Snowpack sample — Snodgrass Mountain, Crested Butte, Colorado (2/4/25, 12:06 PM MST)
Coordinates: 38.923, -106.968
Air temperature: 35 °F
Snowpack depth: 80 cm
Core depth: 50 cm
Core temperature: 30.2 °F
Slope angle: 14°, slope face: 78°
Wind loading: low
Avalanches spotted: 0
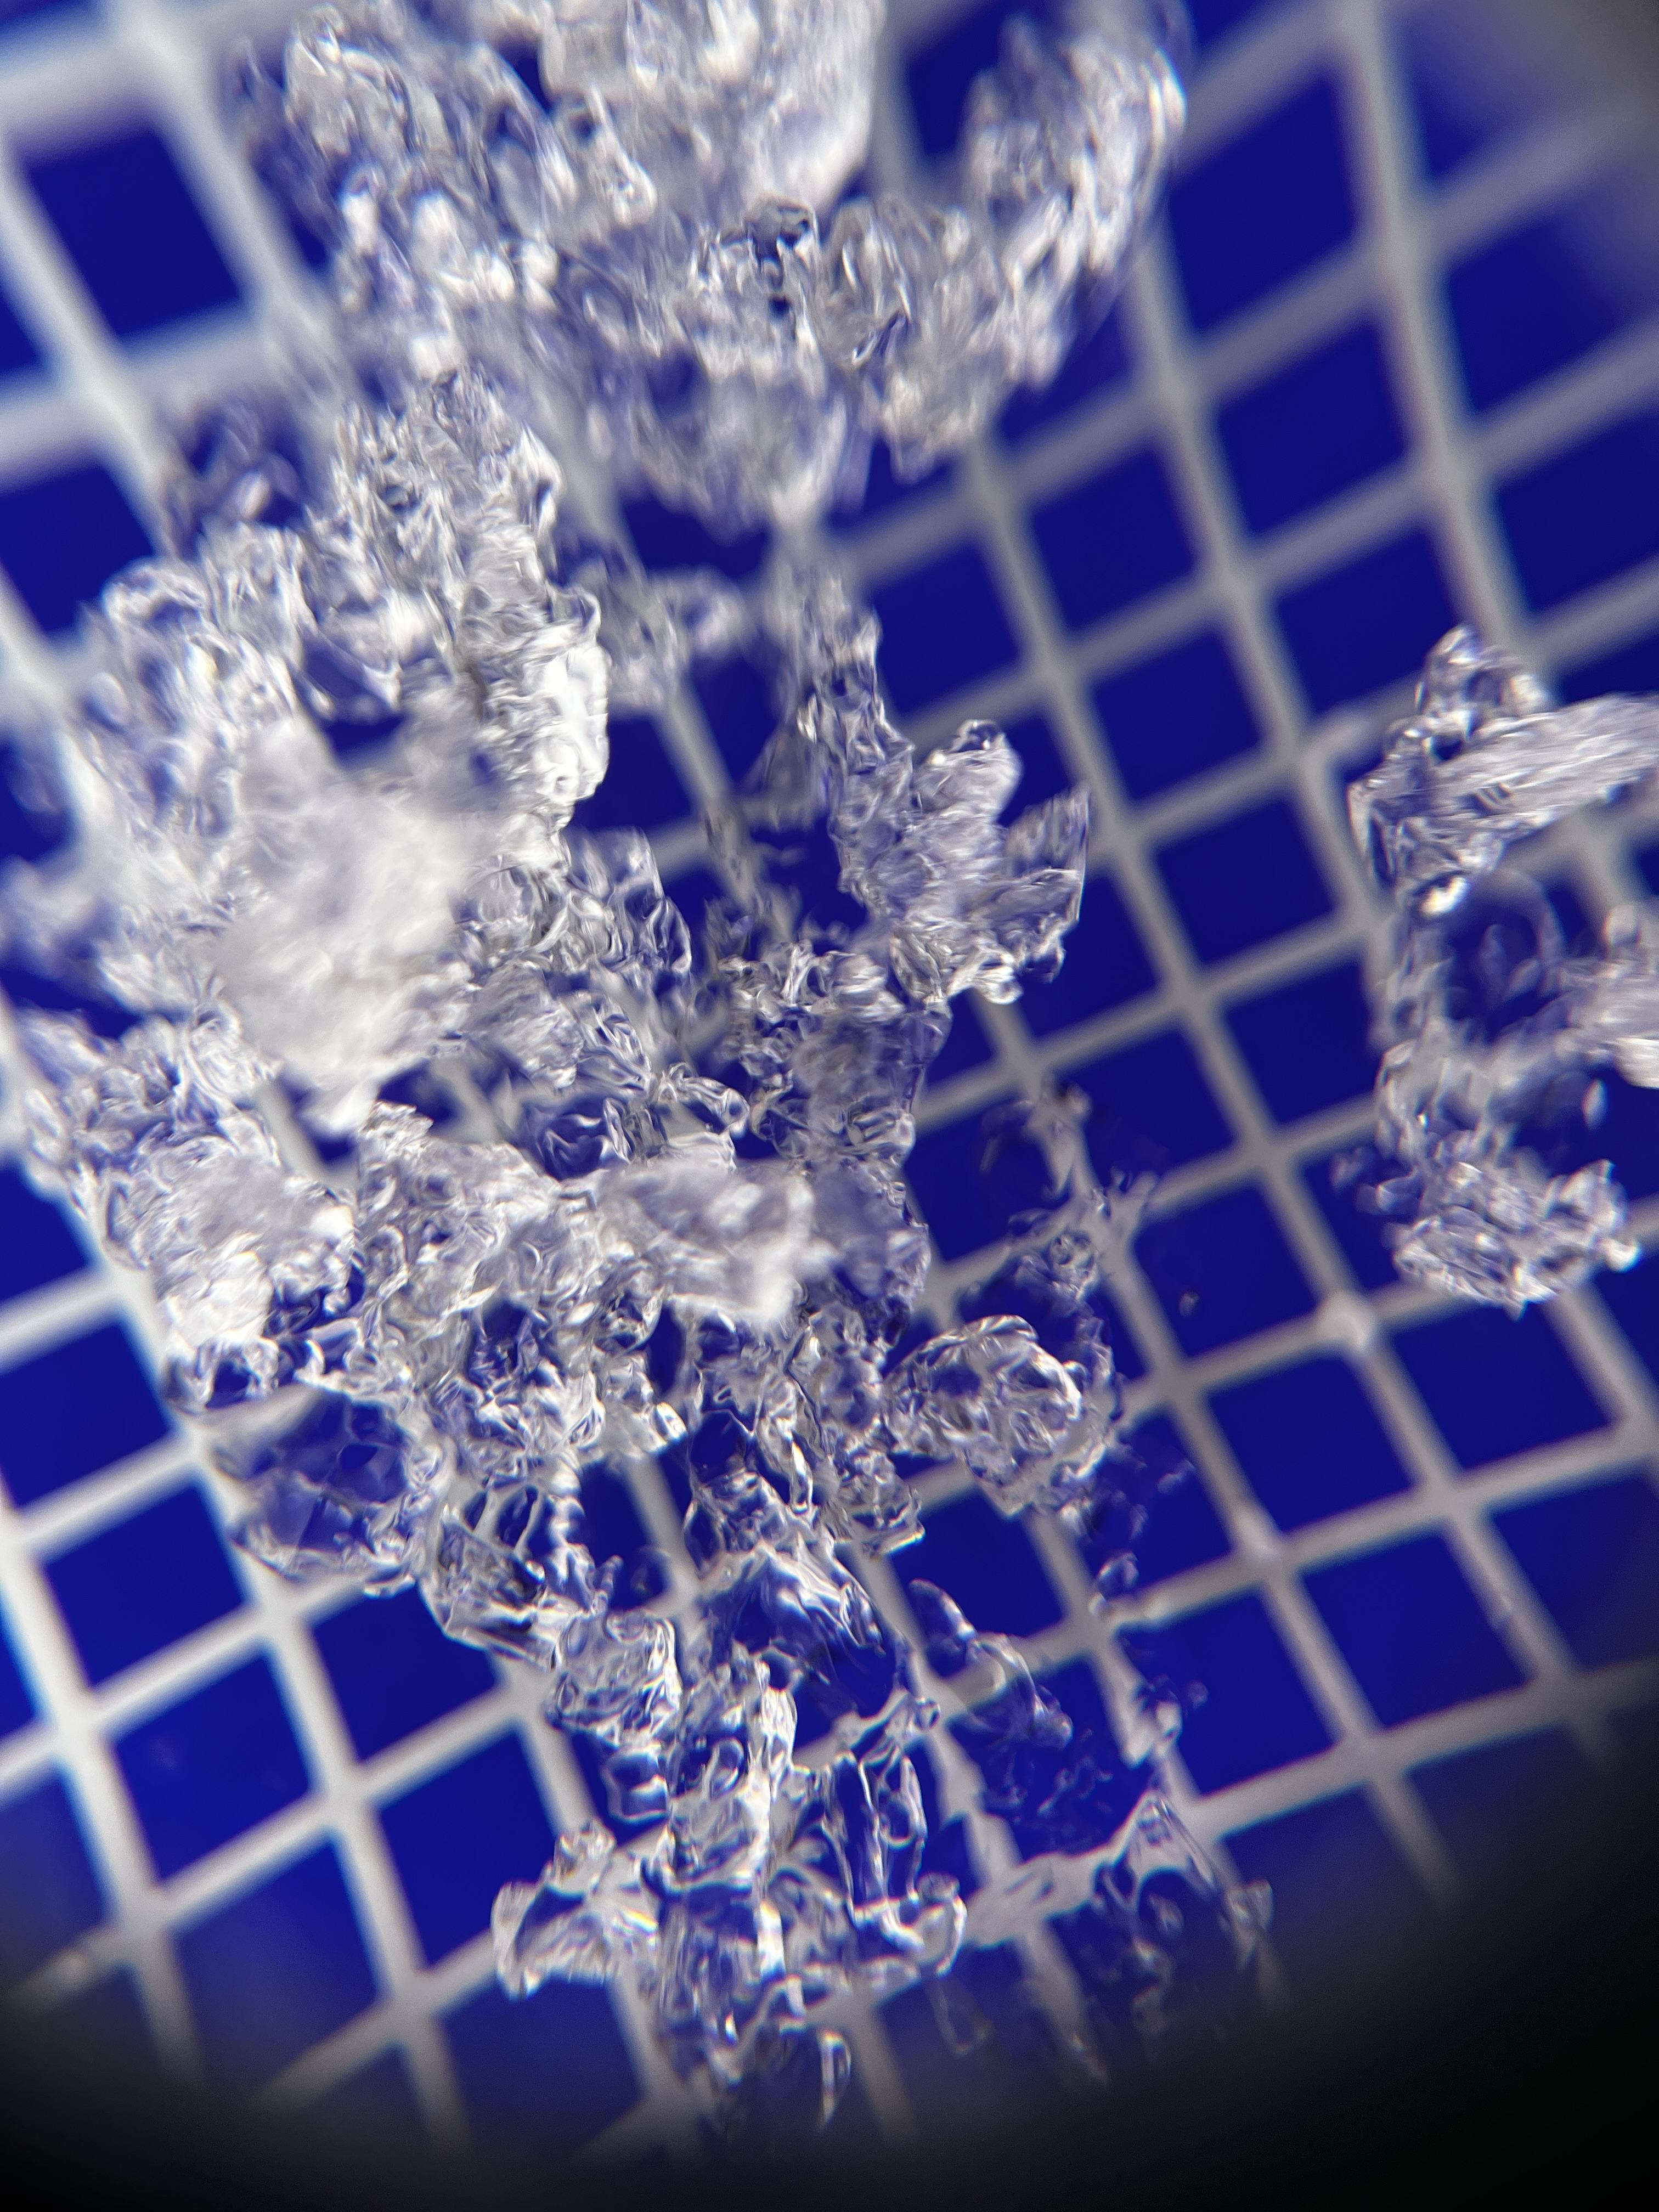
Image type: magnified_profile
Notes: No avalanches nearby, unusually warm weather for the last month reported by residents, Collected 25 yards from treeline